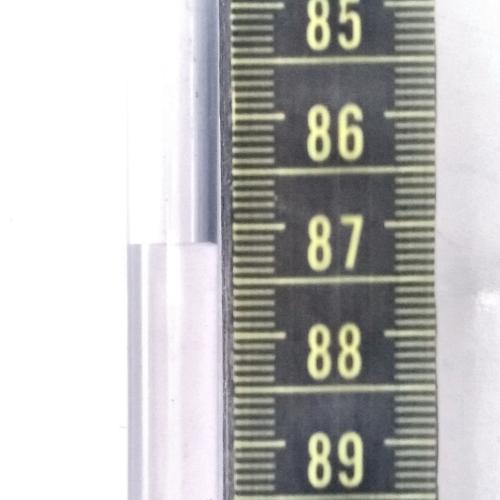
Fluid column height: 87.2 cm